Interaction volume radius: 5 \u00c5
Interaction volume height: 20 \u00c5
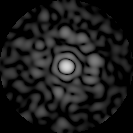
Disorder parameter: 0.8388